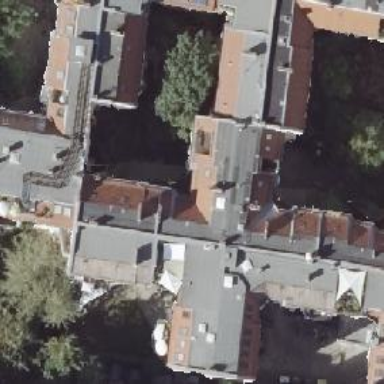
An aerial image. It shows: Residential building.